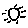
Label: sun